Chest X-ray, PA view. Patient: 37 years old, sex M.
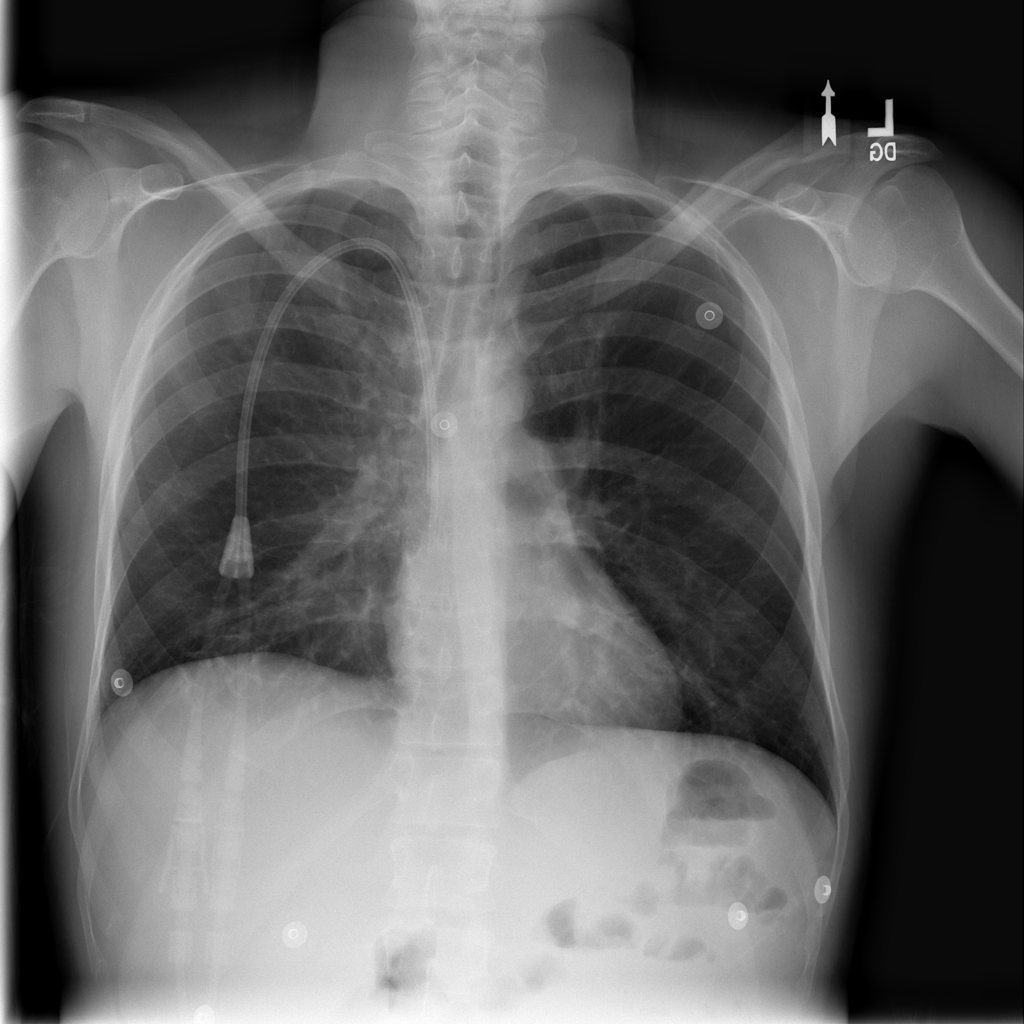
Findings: Pleural_Thickening